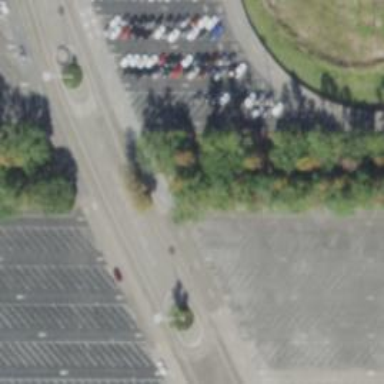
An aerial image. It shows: Designated parking area along service road for trams.